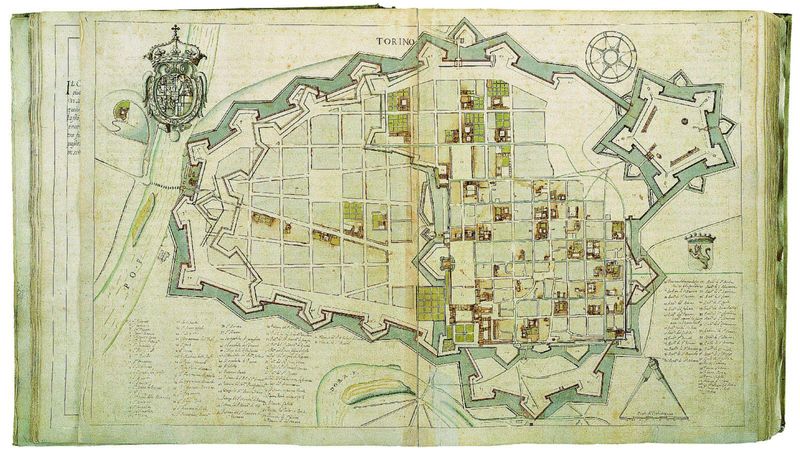
Titel: Alternativprojekte für die Bastionärbefestigung der zweiten Stadterweiterung von Turin
Schlagwörter: wasser, stadt, anlage, haus, schachbrett, barock, felder, häuser, norden, wege, krone, schrift, italien, ort, mauer, wehr, zahlen, befestigung, straßen, buch, burg, stern, festung, wappen, karte, seiten, mauern, siedlung, graben, stadtmauer, plan, gärten, burggraben, legende, abwehr, grundriss, west, maßstab, aufteilung, karree, bastion, umgebung, grundstücke, viertel, genordet, zirkel, doppelseite, kompass, liste, turin, torino, kartelle, torina, grundstücke+